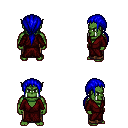
a pixel art fantasy rpg character, male body template, orc, green skin, red robe, robe skirt, blue ponytail hairstyle, four views (front, back, left, right), 2x2 character sprite sheet, small pixel art, hard edges, no anti-aliasing